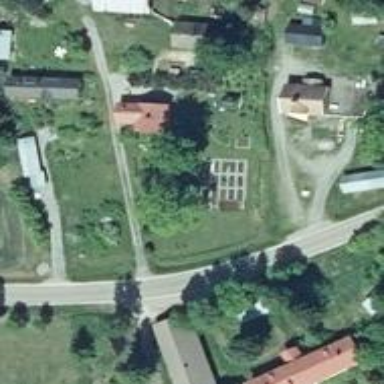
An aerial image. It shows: Small hamlet.